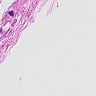
Metastatic tissue present: no